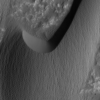
Label: not_dusty